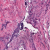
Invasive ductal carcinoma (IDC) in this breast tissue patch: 0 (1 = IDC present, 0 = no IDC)